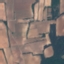
Label: PermanentCrop